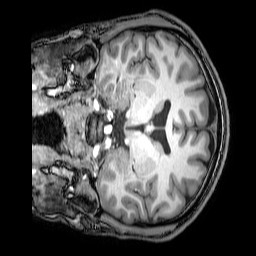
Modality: T1w
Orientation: coronal
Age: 24
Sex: male